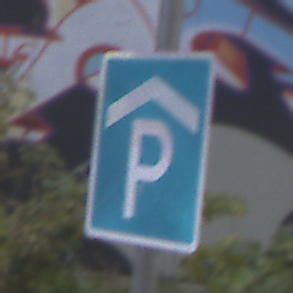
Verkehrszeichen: Parkhaus
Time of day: MorningAfternoon
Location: Outdoor (Urban)
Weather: PartlyCloudy
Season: NotSpecified
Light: Natural